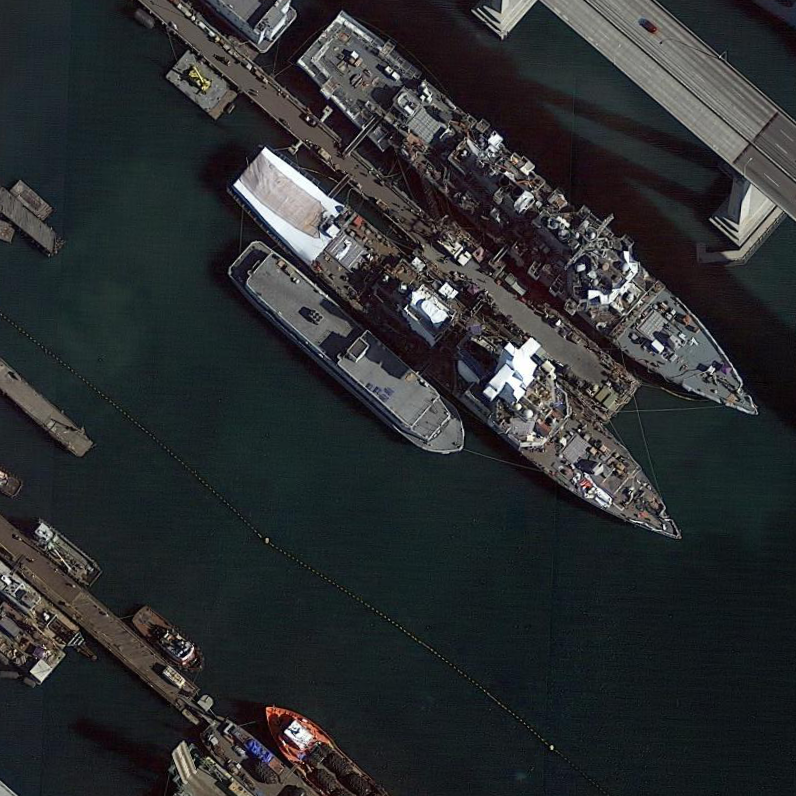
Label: destroyer